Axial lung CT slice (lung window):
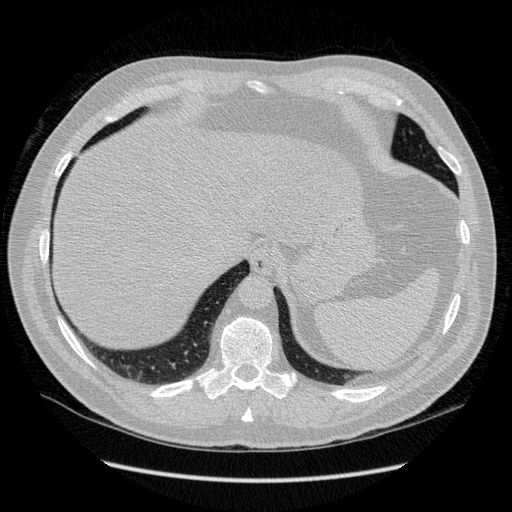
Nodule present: no